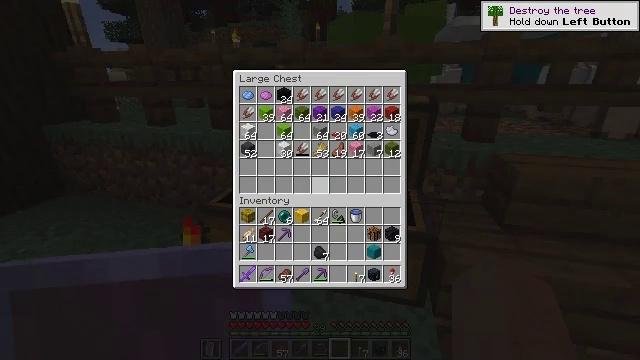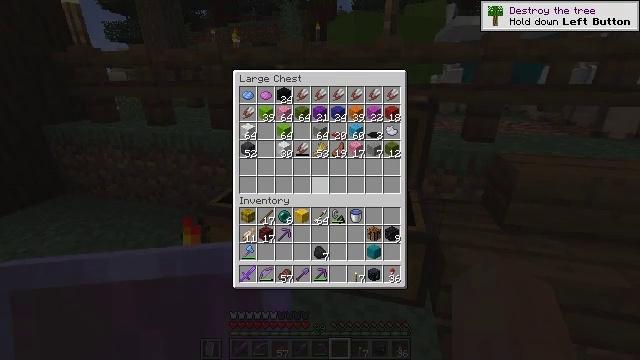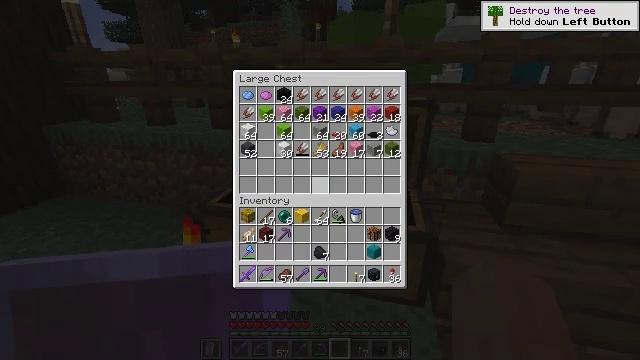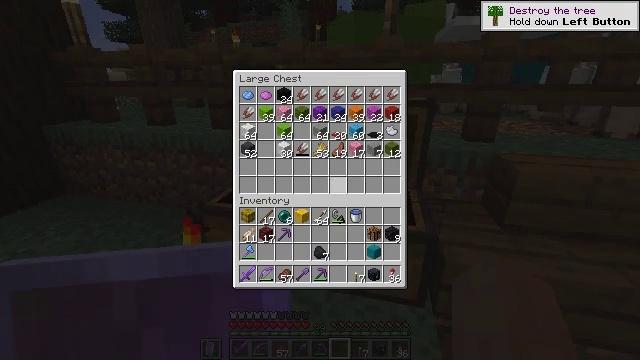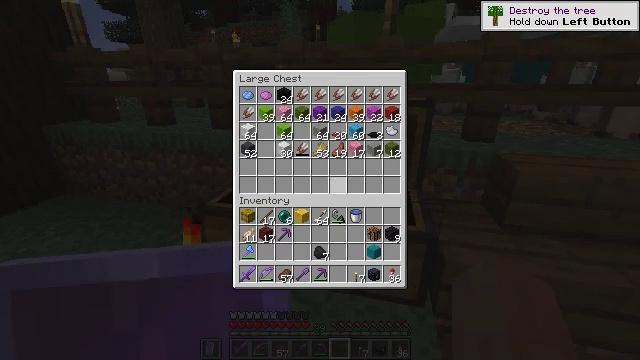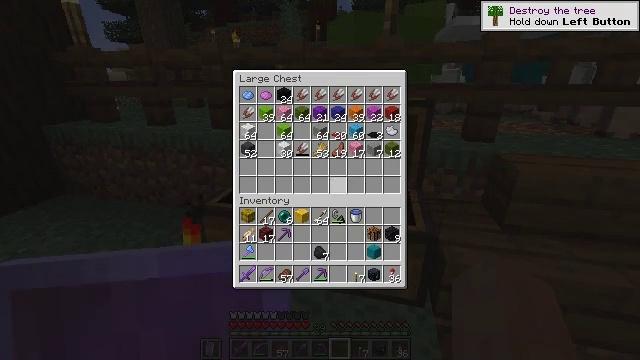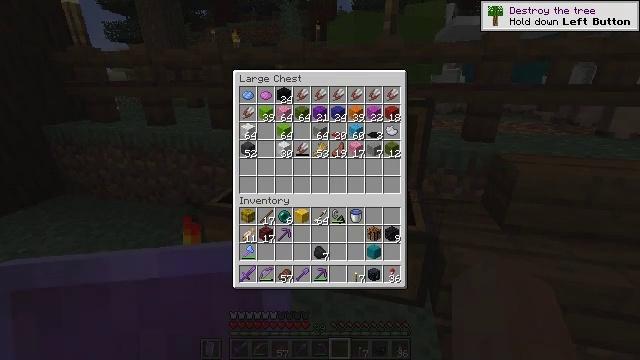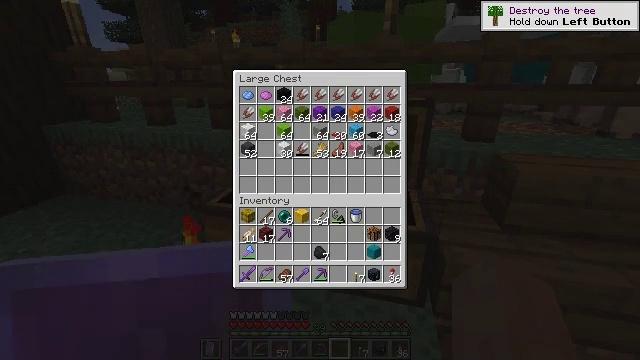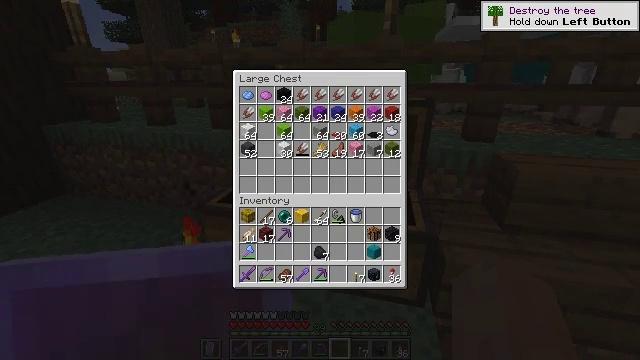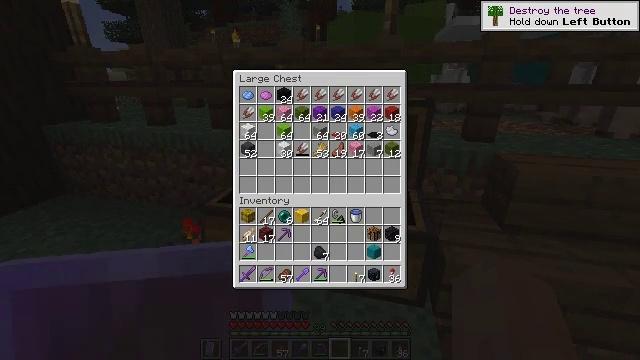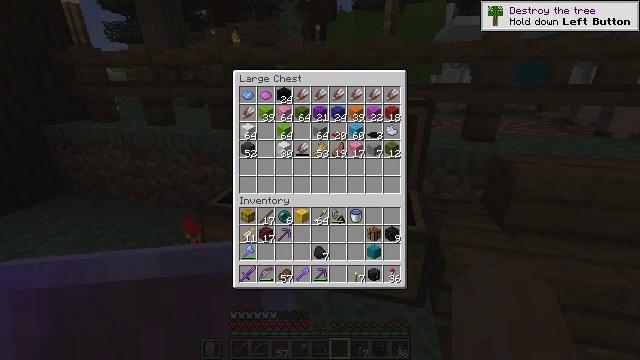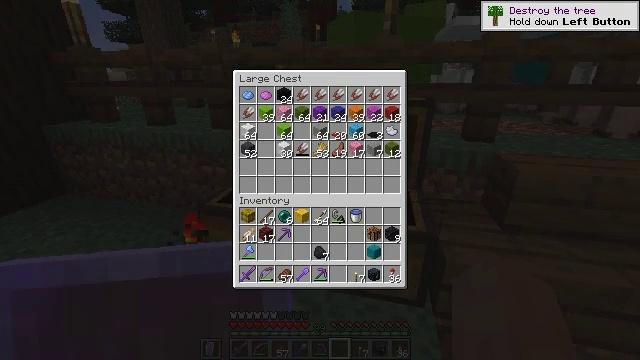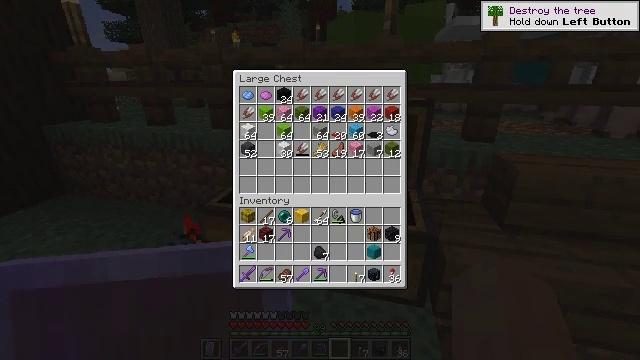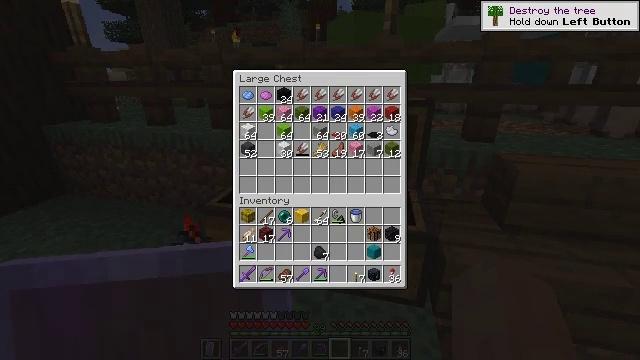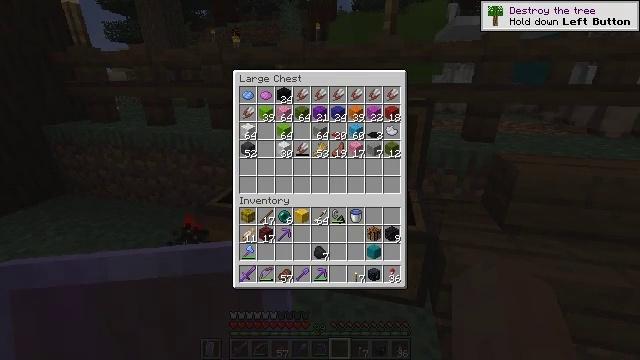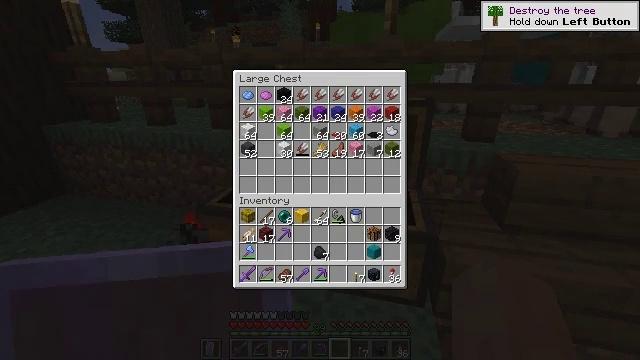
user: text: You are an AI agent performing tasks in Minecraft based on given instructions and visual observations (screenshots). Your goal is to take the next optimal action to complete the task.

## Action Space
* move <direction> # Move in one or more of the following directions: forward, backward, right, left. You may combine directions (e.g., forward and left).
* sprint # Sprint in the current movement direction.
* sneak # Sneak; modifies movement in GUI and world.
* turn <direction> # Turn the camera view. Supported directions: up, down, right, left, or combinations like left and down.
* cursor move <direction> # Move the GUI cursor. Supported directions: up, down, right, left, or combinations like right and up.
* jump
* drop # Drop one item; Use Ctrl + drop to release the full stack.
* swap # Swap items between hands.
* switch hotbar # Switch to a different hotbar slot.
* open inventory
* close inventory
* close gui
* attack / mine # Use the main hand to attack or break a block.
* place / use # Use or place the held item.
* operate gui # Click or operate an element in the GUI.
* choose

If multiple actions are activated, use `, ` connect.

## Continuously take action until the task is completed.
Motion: motion action
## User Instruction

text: Cook sand in a furnace to get glass.
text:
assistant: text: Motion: no_op
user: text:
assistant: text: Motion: no_op
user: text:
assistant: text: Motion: no_op
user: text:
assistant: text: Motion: no_op
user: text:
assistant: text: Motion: no_op
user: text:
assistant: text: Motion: turn left and down
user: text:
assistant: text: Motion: turn left and down
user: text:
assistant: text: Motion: sneak
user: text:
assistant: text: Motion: sneak
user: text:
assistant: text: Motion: sneak
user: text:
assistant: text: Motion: sneak
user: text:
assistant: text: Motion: sneak
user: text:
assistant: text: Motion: sneak
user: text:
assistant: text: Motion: sneak
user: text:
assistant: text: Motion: sneak
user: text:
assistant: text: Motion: sneak
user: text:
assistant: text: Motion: sneak
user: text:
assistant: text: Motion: sneak, turn down
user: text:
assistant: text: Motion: sneak
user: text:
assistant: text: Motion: sneak
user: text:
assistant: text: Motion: sneak
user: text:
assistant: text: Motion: sneak
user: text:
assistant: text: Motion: sneak, attack / mine
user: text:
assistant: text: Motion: sneak, attack / mine
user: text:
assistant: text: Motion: sneak, attack / mine
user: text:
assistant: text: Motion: sneak
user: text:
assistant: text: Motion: sneak
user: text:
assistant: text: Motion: sneak
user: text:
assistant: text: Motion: sneak
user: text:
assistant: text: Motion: sneak, turn right and down